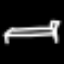
Label: bed